Question: I've been trying to find something close to what I'm trying to achieve and I can't seem to find anything else close to it. I've attached a quick image of what I'm trying to do:

Basically I am trying to create a horizontal scrolling site where when the content hits the bottom of the page, it starts a new column and continues. I'm currently building a WordPress theme where I would want this to be the single template. Does anyone have any idea where to begin on creating something like this? I'd appreciate any help!
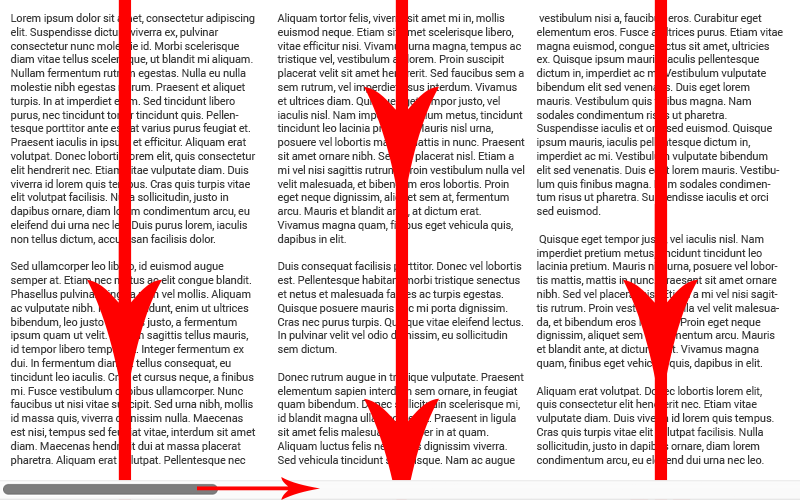
Answer: If you're not limited to CSS2 you can use columns in CSS3 to achieve this effect. Set fixed column widths but not fixed column totals (<URL>
'''
.content {
-webkit-column-gap: 60px; /* Chrome, Safari, Opera */
-moz-column-gap: 60px; /* Firefox */
column-gap: 60px;
-webkit-column-width: 300px; /* Chrome, Safari, Opera */
column-width: 300px;
}
'''
Example: <URL>